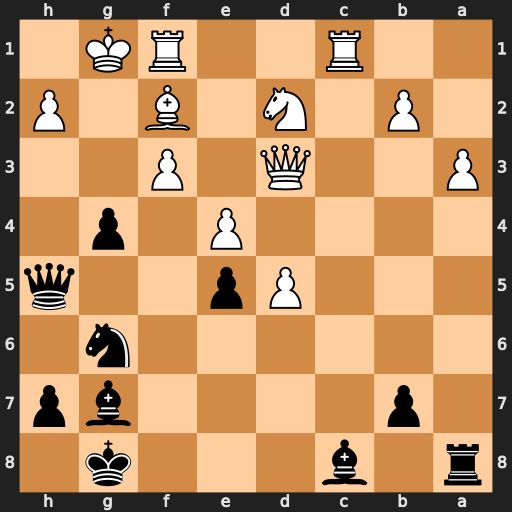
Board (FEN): r1b3k1/1p4bp/6n1/3Pp2q/4P1p1/P2Q1P2/1P1N1B1P/2R2RK1
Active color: b
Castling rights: -
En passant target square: -
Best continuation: Nf4 fxg4 Qxg4+ Qg3 Ne2+ Kh1 Nxg3+